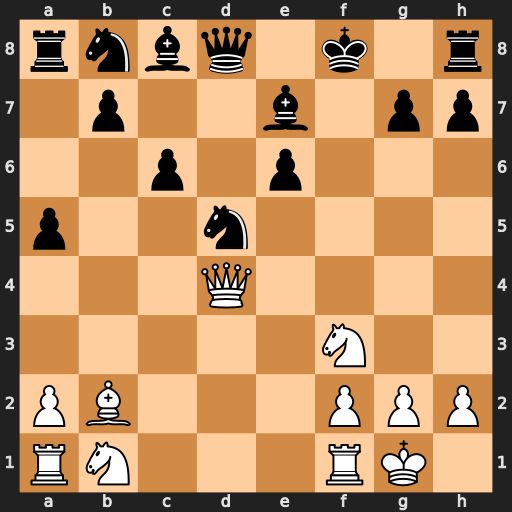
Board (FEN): rnbq1k1r/1p2b1pp/2p1p3/p2n4/3Q4/5N2/PB3PPP/RN3RK1
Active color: w
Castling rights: -
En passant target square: -
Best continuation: Qxg7+ Ke8 Qxh8+